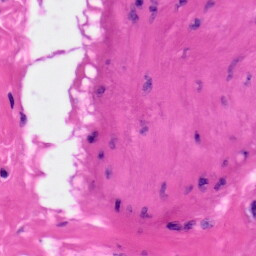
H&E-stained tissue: Skin